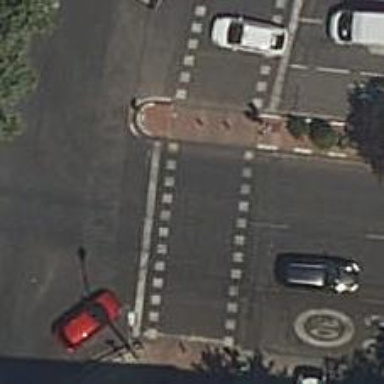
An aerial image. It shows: Crossing with traffic signals.